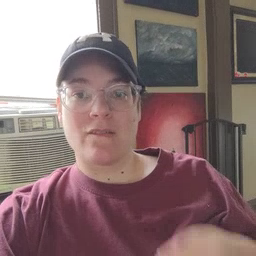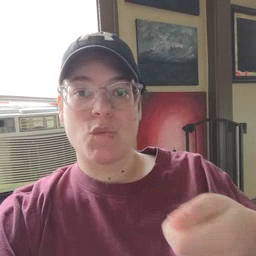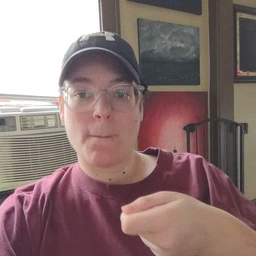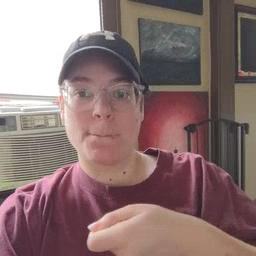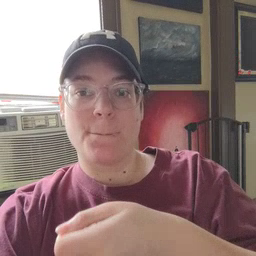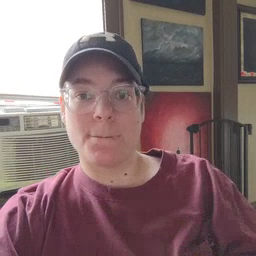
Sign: vacuum